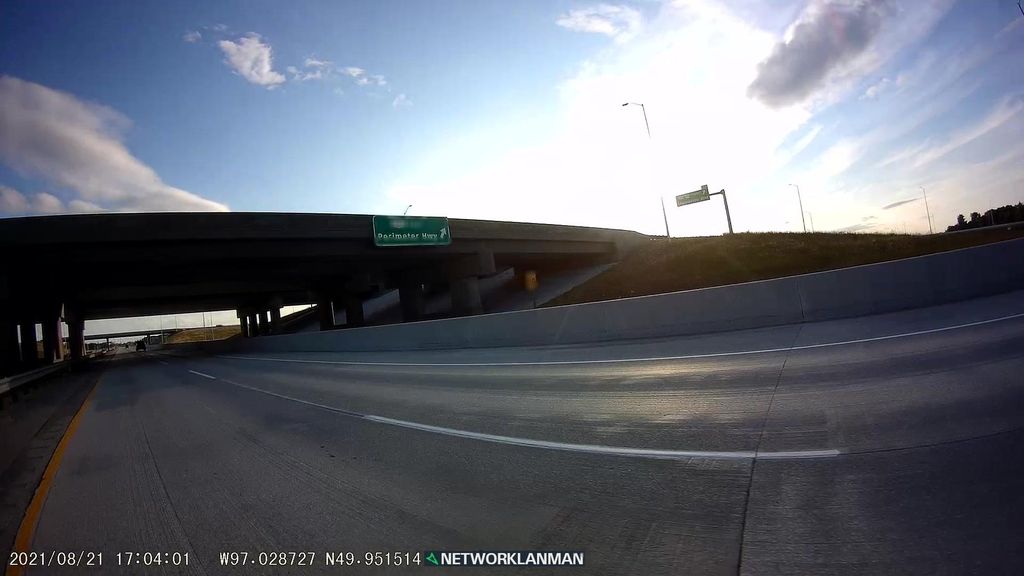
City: winnipeg